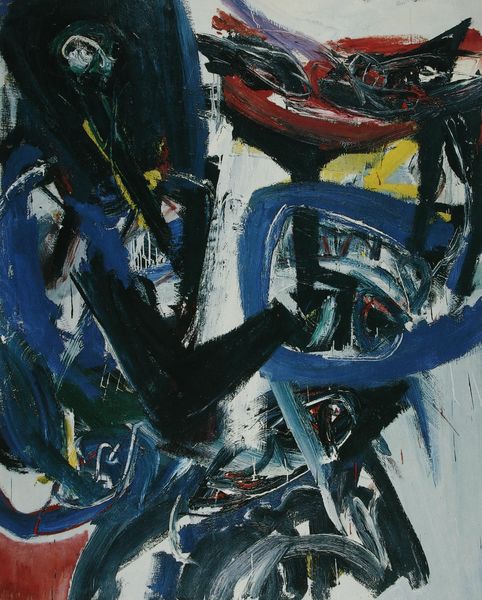
Künstler: Helmut Sturm
Institution: unbekannt
Schlagwörter: blau, vogel, weiß, gelb, grün, bewegung, bunt, frankreich, grau, schwarz, rot, expressionismus, malerei, öl, felder, pastos, figur, kreis, deutschland, abstrakt, farben, modern, farbe, formen, lila, linien, sturm, wild, duktus, striche, linie, acryl, durcheinander, strich, leinwand, pinsel, malduktus, pinselduktus, pinselstrich, gestus, expressiv, richtung, primärfarben, bleu, winkel, tachismus, abstrait, informel, gestisch, toile, traits, monstre, agressiv, animal, contemporain, deckend, agressivität, gruppe spur, asger jorn, art contemporain, farbmalerei, fureur, grafiti, grafitti